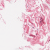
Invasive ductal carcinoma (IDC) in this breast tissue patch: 0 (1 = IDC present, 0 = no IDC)